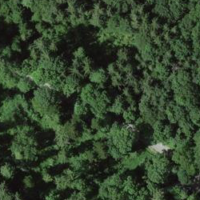
EUNIS habitat code: 41
Species observed at this site:
Fagus sylvatica